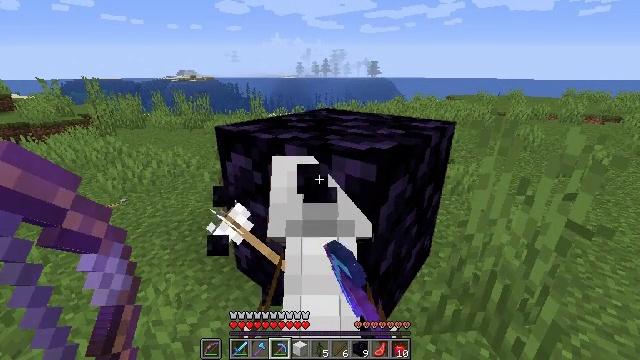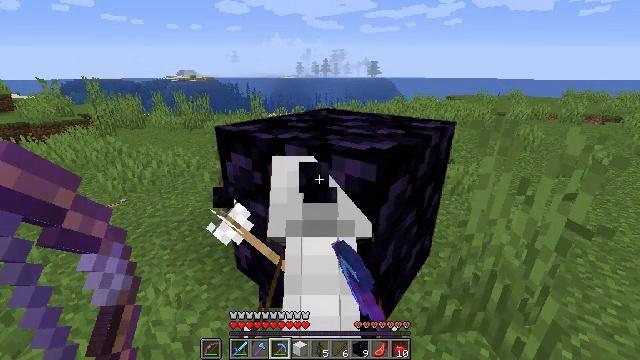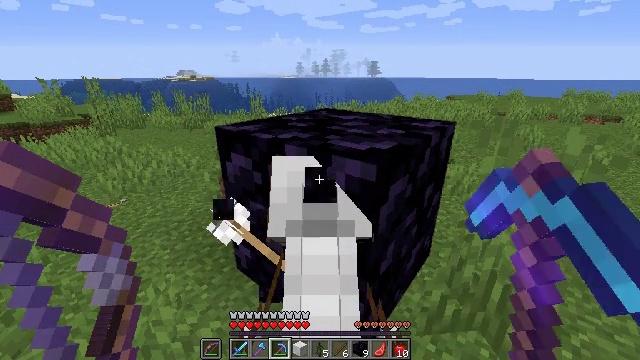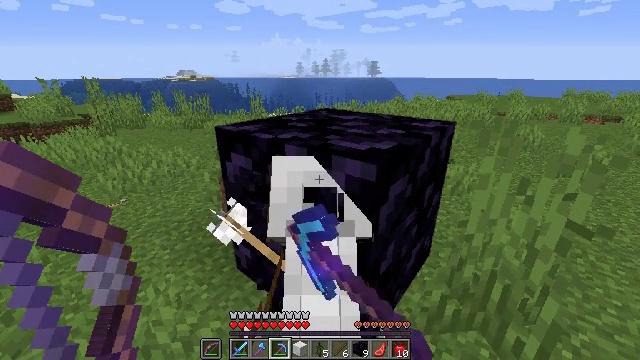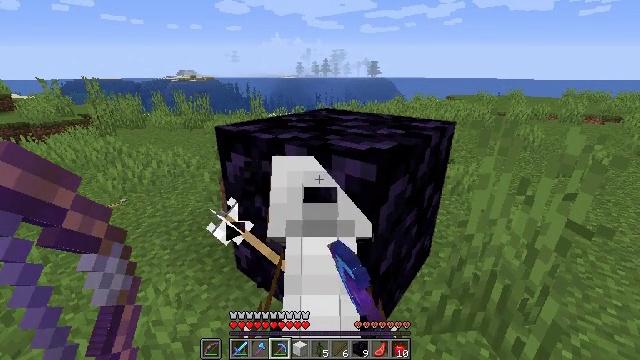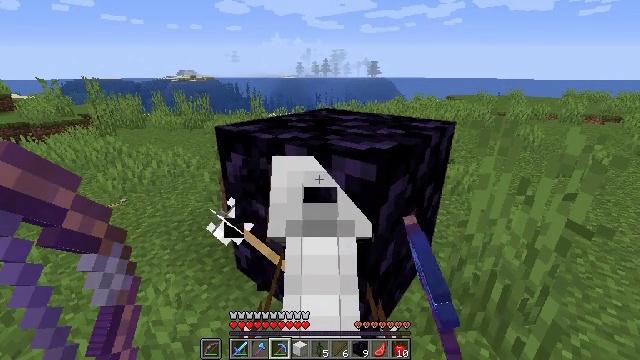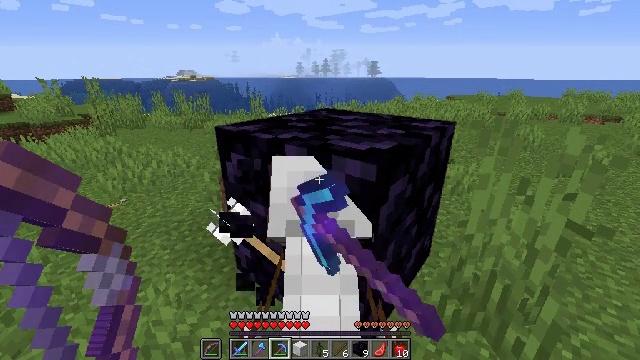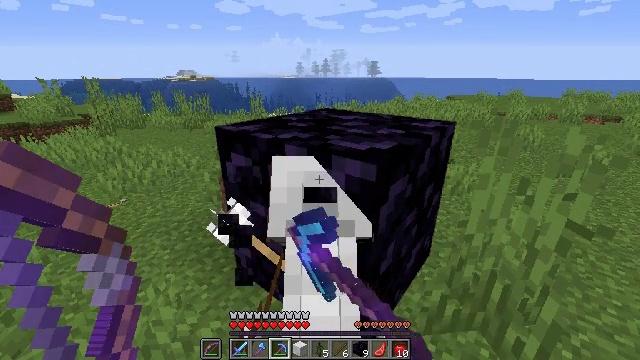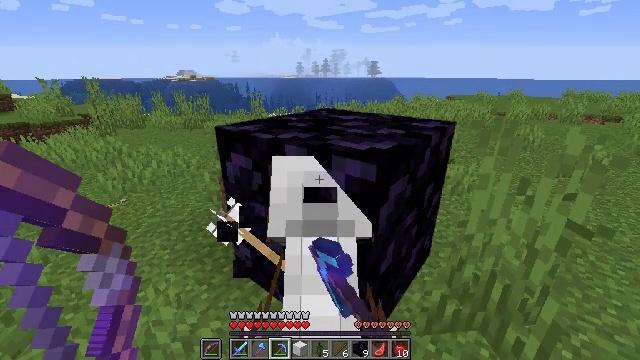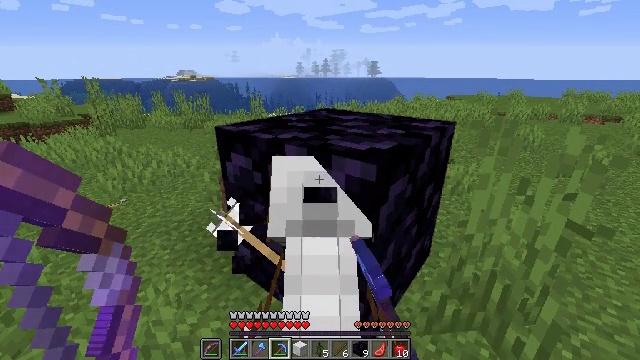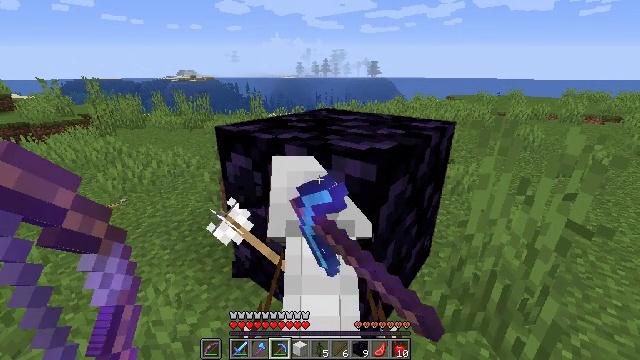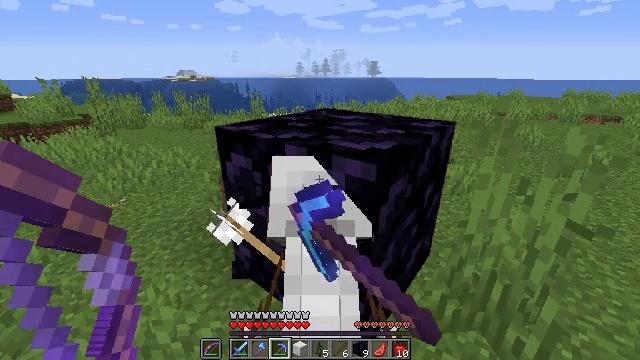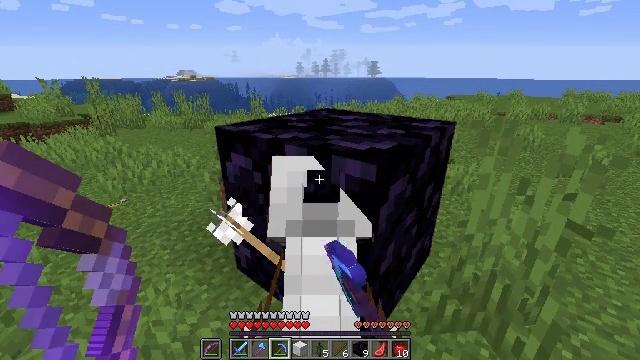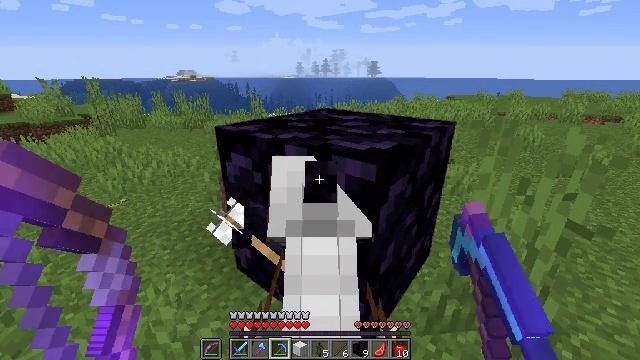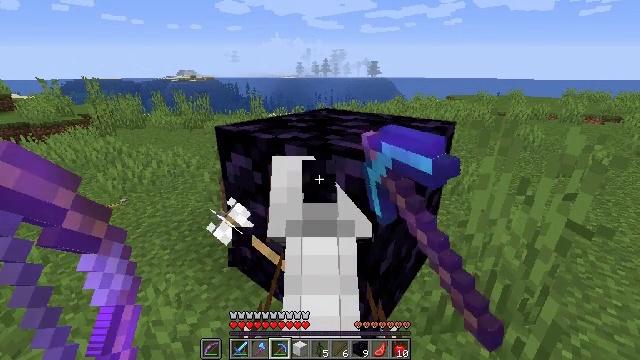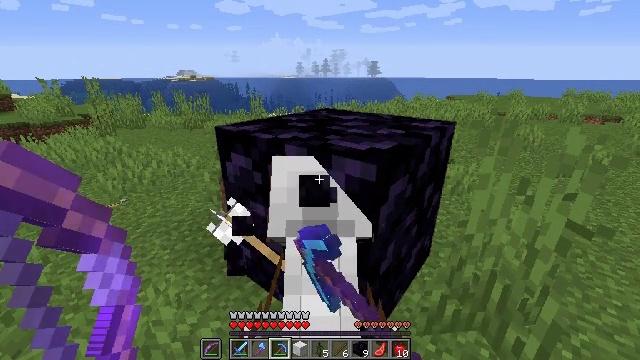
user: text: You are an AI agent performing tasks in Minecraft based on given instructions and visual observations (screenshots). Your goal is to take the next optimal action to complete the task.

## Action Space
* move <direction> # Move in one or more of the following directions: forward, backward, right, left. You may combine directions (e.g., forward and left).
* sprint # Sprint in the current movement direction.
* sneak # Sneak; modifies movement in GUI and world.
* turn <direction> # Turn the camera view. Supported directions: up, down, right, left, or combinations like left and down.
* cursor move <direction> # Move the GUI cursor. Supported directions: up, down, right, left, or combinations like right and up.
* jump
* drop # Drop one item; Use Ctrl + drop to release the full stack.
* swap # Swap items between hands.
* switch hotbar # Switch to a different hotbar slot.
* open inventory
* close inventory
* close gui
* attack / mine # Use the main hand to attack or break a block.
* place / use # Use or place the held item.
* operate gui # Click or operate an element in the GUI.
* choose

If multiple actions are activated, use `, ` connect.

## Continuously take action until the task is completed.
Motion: motion action
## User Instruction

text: Harvest tall grass for seeds.
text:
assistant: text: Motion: attack / mine
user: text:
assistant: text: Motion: attack / mine
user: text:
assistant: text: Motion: attack / mine
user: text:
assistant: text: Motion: attack / mine
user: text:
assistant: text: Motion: attack / mine
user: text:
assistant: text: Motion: attack / mine
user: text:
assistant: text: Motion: attack / mine
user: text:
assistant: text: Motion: attack / mine
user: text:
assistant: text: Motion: attack / mine
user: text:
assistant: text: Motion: attack / mine
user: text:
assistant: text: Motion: attack / mine
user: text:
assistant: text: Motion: attack / mine
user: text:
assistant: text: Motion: attack / mine
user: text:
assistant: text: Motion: attack / mine
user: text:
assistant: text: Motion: attack / mine
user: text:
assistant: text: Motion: attack / mine
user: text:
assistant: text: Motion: attack / mine
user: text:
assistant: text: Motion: attack / mine
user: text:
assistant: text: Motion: attack / mine
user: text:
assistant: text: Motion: attack / mine
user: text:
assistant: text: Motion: attack / mine
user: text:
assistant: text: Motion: attack / mine
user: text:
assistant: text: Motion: attack / mine
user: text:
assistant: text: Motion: attack / mine
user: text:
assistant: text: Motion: attack / mine
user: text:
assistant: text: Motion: attack / mine
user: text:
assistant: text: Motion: attack / mine
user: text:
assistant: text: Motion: attack / mine
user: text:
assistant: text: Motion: attack / mine
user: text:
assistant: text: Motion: attack / mine